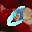
Label: 0